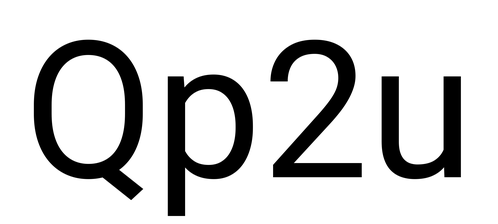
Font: Roboto_Regular